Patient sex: F
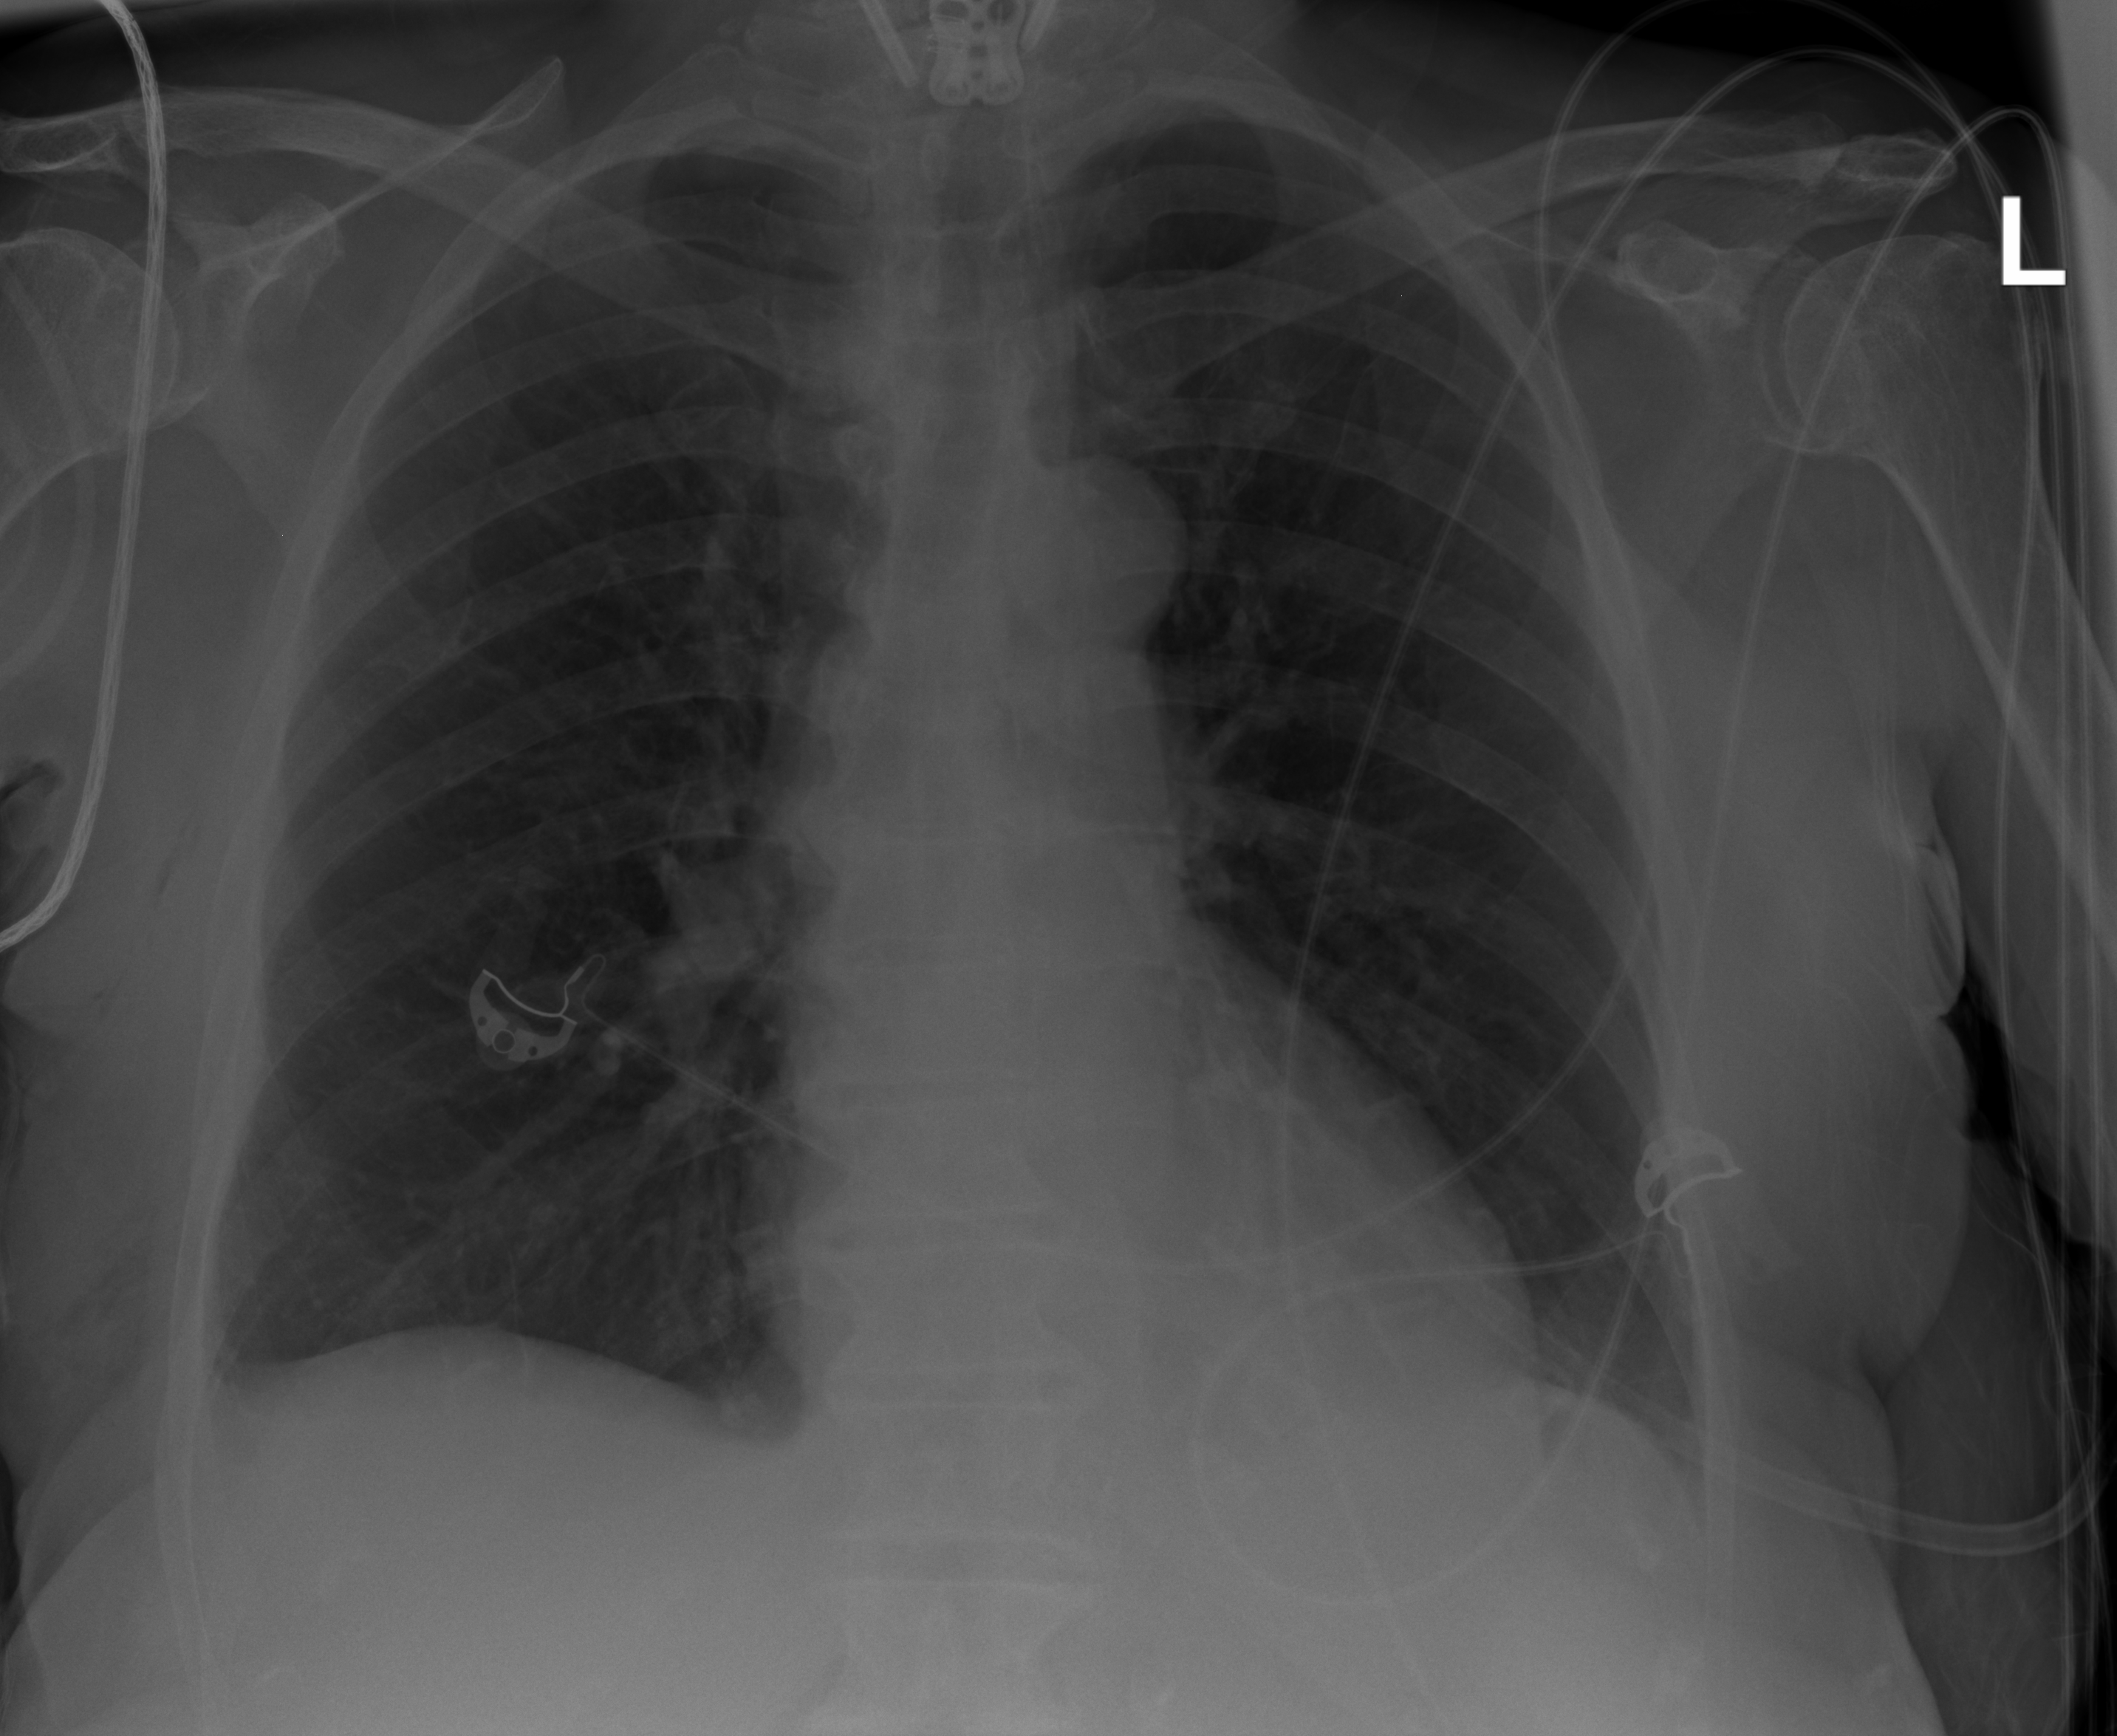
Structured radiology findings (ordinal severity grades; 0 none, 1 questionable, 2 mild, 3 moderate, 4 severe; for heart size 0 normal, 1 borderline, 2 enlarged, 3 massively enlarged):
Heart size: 1
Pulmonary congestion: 0
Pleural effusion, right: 1
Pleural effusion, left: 2
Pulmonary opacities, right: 0
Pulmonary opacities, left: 0
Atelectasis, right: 0
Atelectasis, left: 2